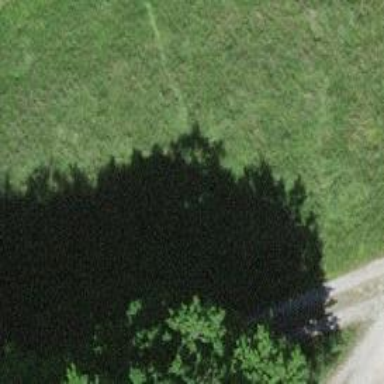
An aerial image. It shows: Brown bench.